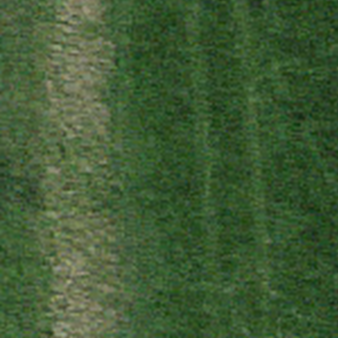
Label: other